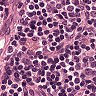
Metastatic tissue present: no